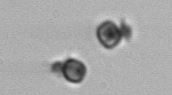
Label: Thalassiosira